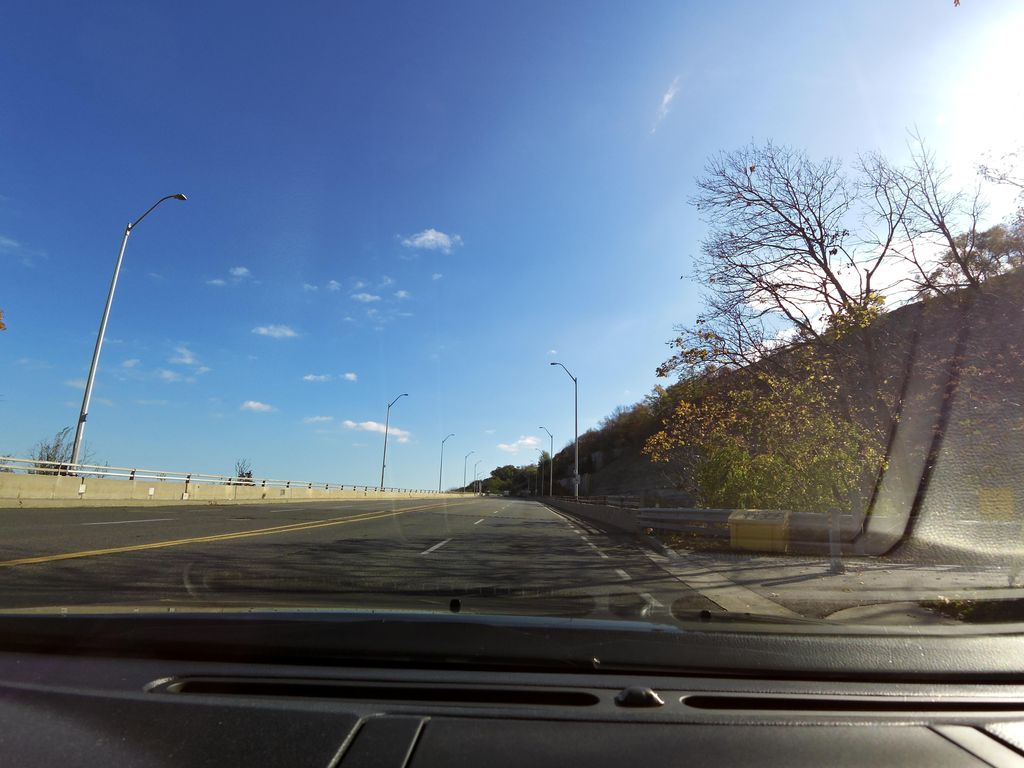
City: hamilton